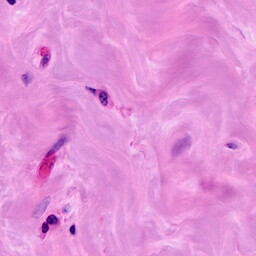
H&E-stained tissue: Breast